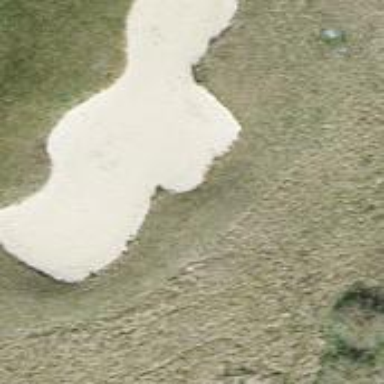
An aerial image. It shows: Golf bunker filled with natural sand.